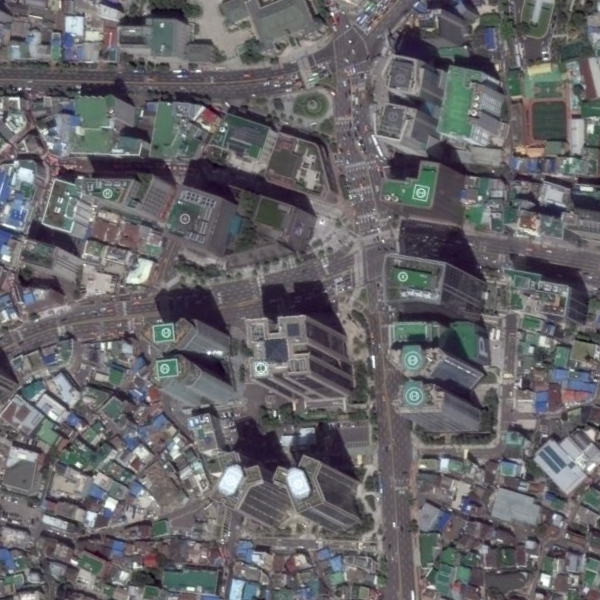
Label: Commercial